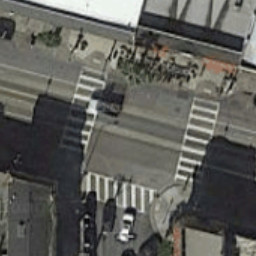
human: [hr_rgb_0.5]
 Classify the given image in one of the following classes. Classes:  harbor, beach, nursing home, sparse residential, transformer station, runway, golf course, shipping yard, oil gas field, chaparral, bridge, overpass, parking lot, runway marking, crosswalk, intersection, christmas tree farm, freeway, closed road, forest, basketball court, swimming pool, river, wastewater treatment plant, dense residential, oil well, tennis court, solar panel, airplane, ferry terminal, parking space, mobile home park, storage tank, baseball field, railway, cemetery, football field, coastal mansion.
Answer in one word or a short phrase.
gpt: crosswalk